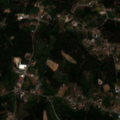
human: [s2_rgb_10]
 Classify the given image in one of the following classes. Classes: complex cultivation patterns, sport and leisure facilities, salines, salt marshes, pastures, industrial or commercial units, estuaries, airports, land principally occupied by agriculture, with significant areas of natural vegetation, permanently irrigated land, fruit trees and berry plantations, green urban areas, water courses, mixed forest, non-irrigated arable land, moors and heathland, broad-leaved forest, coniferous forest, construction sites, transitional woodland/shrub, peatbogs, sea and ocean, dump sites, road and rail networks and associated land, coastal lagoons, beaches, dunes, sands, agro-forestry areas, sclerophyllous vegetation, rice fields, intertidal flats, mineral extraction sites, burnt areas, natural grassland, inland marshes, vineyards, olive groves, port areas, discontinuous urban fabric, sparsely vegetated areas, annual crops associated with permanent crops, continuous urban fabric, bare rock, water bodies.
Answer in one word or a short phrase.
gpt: complex cultivation patterns, coniferous forest, mixed forest